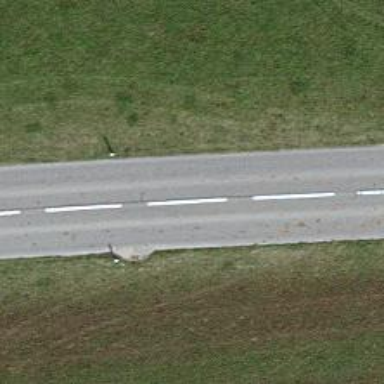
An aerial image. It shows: Tertiary road.